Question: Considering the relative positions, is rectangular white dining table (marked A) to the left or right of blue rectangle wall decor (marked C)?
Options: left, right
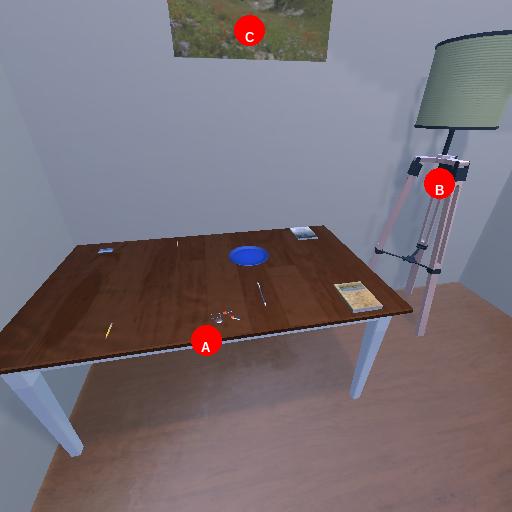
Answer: left